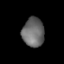
Tissue: lung
Cell type: Endothelial cells
Senescence score: 0.6645
Nuclear area (px): 625
Mean DAPI intensity: 105.464